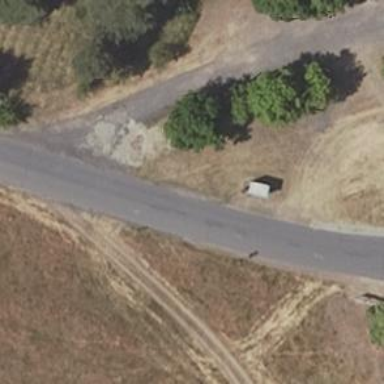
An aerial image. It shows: Tertiary road with asphalt surface and no sidewalk.